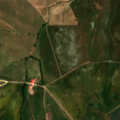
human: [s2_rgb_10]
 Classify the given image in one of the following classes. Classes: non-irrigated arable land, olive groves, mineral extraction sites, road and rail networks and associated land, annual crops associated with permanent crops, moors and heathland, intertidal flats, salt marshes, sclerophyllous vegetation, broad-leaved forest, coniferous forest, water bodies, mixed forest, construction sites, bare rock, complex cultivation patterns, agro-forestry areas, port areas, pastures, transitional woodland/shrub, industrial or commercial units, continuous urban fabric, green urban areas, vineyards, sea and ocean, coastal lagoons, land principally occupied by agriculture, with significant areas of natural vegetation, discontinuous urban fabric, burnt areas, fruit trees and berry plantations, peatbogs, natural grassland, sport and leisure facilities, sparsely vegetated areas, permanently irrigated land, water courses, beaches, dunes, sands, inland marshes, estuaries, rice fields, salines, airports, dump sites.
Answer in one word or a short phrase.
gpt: continuous urban fabric